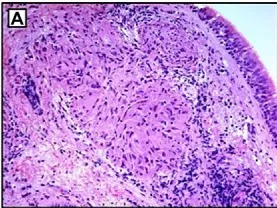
Histopathological examination:. Non-necrotizing granulomas in bronchial mucosa, and ,acid-fast stain showing absence of AFB.
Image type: pathology (acid_fast)